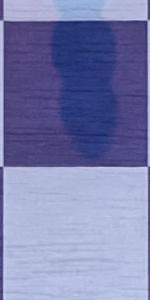
Label: Empty